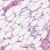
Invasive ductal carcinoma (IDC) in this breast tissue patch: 0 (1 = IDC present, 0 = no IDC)